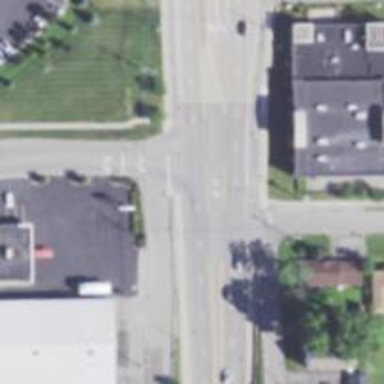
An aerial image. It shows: Asphalt road designated as trunk highway with separate sidewalks.